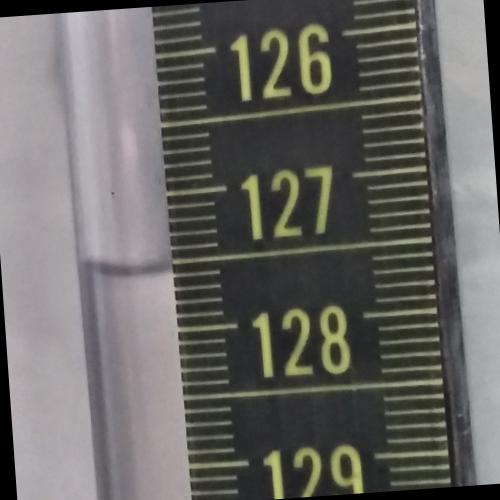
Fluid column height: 127.6 cm